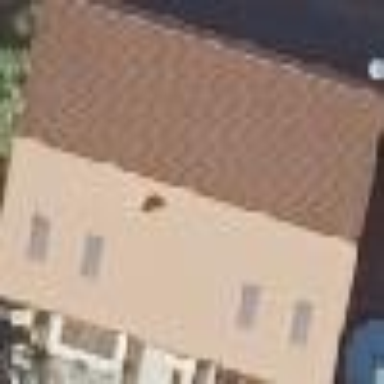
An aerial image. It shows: Gabled roofed house.